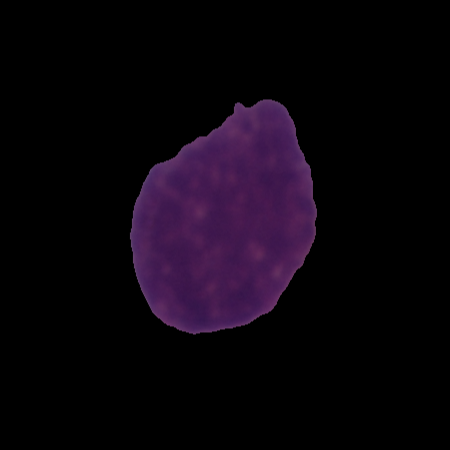
Label: cancer